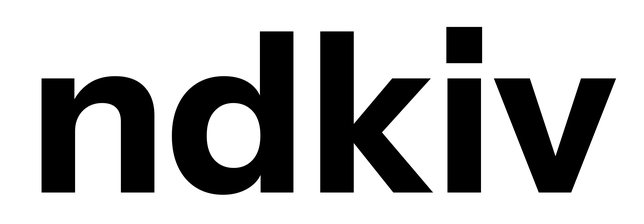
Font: InstrumentSans_Bold